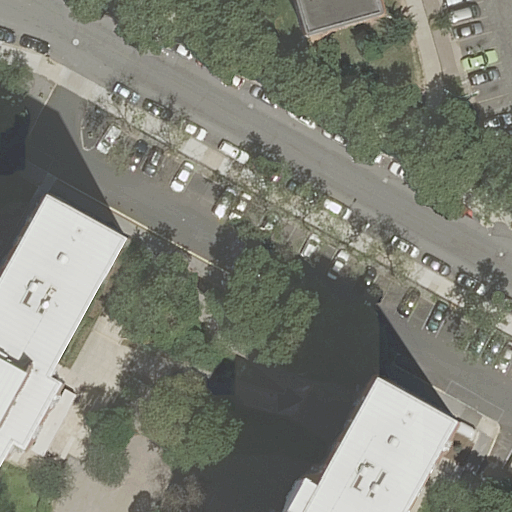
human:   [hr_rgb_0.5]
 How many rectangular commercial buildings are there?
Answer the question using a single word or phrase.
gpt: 0

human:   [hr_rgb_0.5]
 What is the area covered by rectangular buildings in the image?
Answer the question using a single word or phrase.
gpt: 449m2

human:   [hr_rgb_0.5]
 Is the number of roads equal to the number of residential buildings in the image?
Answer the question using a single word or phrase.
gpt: no

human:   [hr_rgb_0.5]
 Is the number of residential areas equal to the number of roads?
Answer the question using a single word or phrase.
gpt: no

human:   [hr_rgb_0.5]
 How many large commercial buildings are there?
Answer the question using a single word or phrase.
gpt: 0

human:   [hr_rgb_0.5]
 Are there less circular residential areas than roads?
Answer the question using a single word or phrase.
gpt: yes

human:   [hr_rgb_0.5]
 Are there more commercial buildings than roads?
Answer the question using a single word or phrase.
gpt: no

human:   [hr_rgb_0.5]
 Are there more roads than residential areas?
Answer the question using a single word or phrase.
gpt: yes

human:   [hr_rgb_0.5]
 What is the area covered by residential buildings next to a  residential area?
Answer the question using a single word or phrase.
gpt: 2537m2

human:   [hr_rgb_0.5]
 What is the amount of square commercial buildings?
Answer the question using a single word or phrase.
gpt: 0

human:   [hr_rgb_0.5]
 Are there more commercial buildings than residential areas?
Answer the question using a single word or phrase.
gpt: no

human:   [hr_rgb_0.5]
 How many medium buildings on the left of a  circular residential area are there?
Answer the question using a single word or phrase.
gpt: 0

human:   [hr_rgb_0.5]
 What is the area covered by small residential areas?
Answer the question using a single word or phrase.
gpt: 0m2

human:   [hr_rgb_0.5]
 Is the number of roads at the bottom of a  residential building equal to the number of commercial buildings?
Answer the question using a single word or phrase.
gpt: no

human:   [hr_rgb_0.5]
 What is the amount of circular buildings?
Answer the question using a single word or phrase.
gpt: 0

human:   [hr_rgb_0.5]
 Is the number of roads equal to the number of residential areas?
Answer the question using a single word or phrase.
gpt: no

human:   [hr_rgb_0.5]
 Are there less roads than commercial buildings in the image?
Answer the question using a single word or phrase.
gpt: no

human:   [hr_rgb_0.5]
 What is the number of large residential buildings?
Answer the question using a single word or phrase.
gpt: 2

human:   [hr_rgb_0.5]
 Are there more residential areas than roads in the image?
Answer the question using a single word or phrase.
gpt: no

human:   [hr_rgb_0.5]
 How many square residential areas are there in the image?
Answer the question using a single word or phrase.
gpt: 0

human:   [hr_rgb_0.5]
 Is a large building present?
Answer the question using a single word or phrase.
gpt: yes

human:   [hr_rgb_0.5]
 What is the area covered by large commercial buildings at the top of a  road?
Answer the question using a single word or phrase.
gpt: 0m2

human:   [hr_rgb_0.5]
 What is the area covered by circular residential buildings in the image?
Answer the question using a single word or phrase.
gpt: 0m2

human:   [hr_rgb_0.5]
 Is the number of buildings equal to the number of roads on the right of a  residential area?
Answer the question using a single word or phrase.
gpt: no

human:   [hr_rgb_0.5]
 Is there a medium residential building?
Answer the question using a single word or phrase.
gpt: yes

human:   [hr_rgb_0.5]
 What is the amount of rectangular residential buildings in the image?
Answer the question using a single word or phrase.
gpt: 1

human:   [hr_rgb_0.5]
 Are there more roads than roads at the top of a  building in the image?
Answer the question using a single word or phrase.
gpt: yes

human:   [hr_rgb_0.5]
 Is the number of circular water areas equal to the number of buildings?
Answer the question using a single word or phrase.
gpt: no

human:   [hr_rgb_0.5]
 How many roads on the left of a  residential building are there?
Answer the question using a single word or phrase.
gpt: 0

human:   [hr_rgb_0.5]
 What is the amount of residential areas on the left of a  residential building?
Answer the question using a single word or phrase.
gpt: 0

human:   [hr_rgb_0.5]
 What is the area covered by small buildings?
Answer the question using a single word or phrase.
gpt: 0m2

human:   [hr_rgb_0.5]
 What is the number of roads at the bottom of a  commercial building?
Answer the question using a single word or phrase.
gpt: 0

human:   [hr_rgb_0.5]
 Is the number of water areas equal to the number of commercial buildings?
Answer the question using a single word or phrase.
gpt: yes

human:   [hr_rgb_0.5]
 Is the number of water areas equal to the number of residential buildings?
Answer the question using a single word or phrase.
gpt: no

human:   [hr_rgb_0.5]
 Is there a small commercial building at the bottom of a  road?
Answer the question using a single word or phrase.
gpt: no

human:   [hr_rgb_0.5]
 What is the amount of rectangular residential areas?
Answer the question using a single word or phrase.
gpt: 2